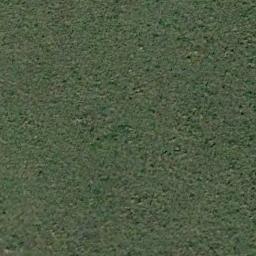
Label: meadow